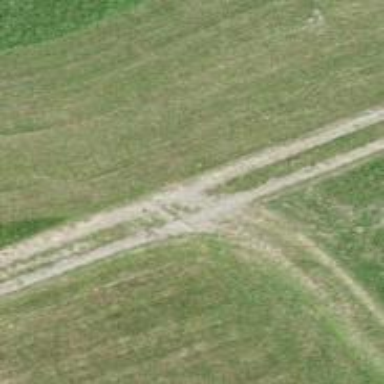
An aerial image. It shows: Track with grade5 tracktype.